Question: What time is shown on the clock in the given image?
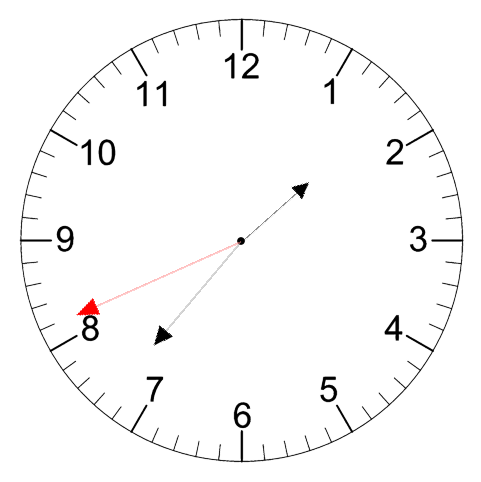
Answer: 01:36:41